Question: I think my question is the simplest question on this site. Nevertheless i couldn't solve it.
Now, i have a html like bottom. Elements have to be shown side by side. However output is like in picture below. Also, I did not get where the underscore come up from.

How can i do what i want?
'''
<div class="ilgiliclass">
<?php
echo '<ul>';
if(...)
{
foreach(...)
{
if(...)
{
?>
<li>
<img src="img/arrow.gif">
<div class="si">
<a href="...">...</a>
</div>
-
<div class="so">
<a href="...">...</a>
</div>
<br />
</li>
<?php
}
}
}
?>
</ul>
'''
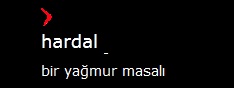
Answer: You have a dash in your markup between the 'si' and 'so' elements. I imagine that's the 'underscore' you are talking about. Both '.si' and '.so' could be set to 'display:inline;', which should put everything on one line.
JS Fiddle Example: <URL>